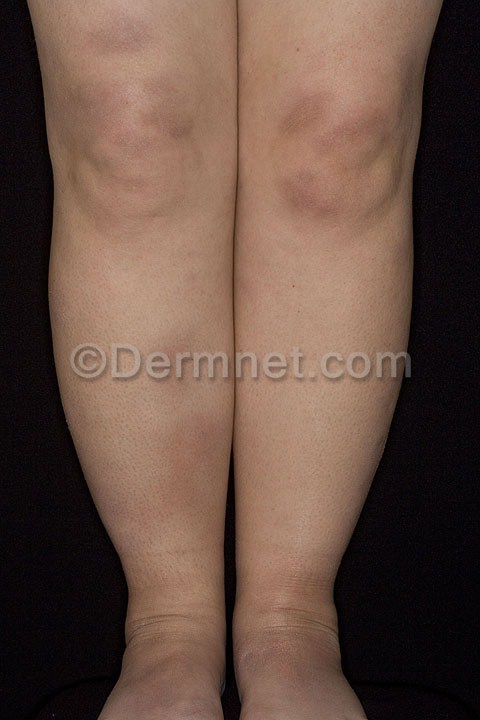
Disease: Vasculitis Photos